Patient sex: F
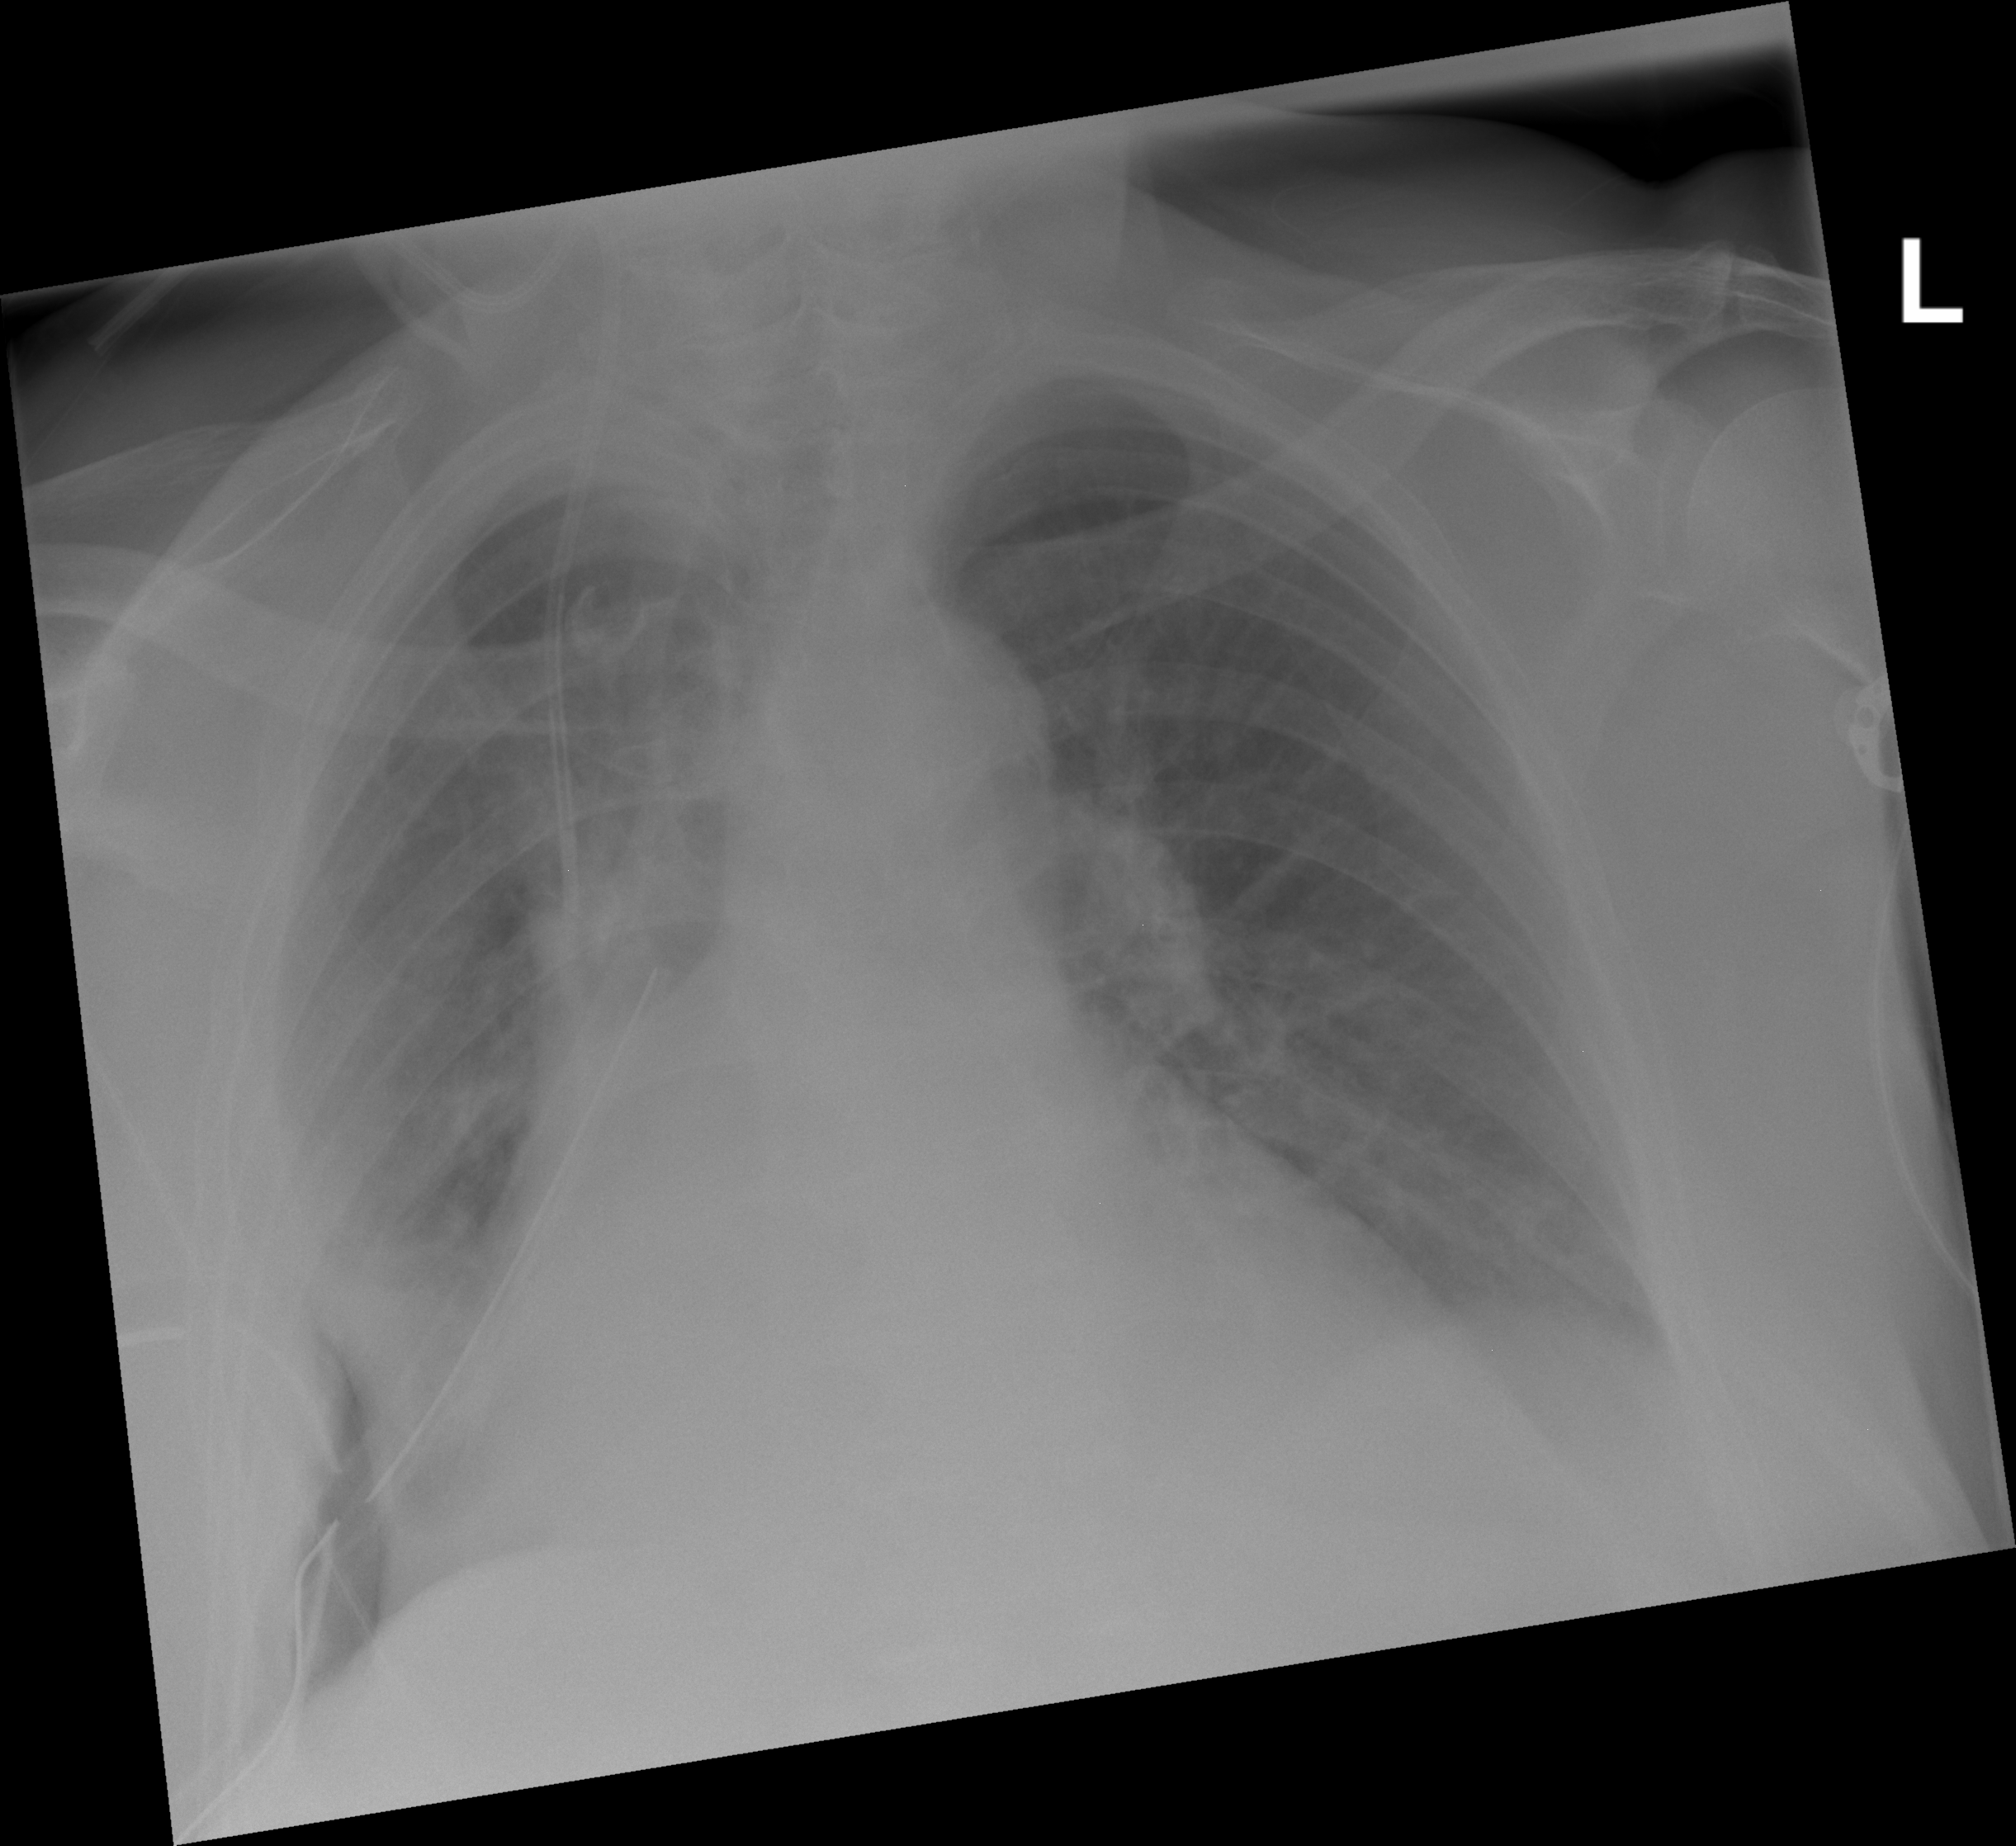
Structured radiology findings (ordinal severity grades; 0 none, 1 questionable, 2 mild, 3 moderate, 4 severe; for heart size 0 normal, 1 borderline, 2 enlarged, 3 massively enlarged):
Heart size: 2
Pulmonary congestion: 0
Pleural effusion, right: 3
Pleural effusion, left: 2
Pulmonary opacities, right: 0
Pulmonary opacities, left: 0
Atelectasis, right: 3
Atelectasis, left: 2